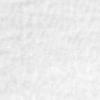
Label: no_change